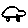
Label: car